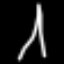
Label: The Eiffel Tower